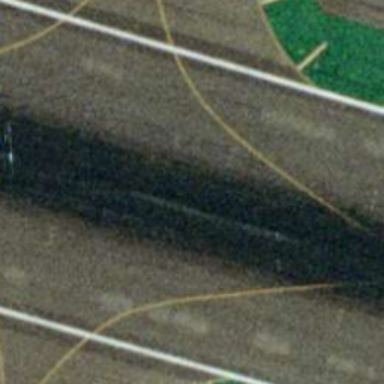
It is a straight runway with some mark lines on it .